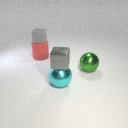
large red rubber cylinder to the left of large cyan metal sphere